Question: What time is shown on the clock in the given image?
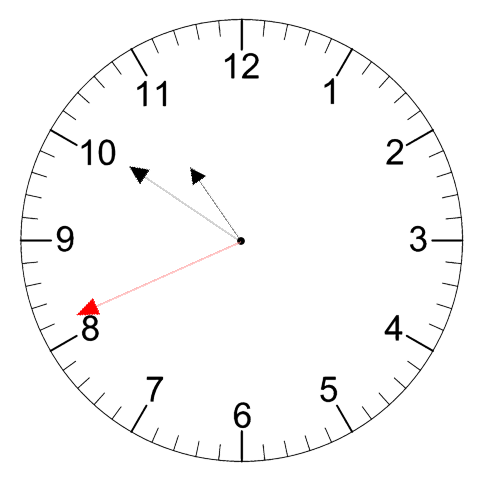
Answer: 10:50:41